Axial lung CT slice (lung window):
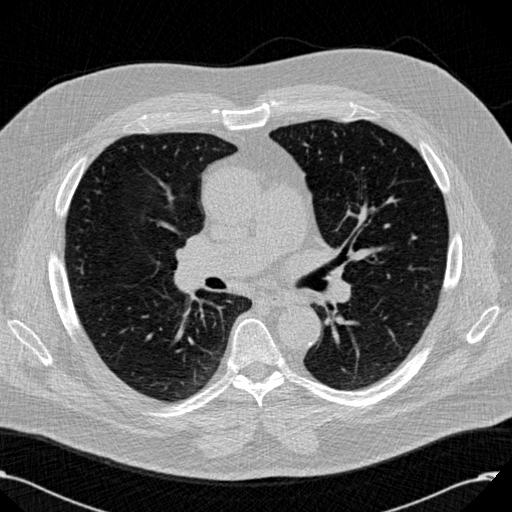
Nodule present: no